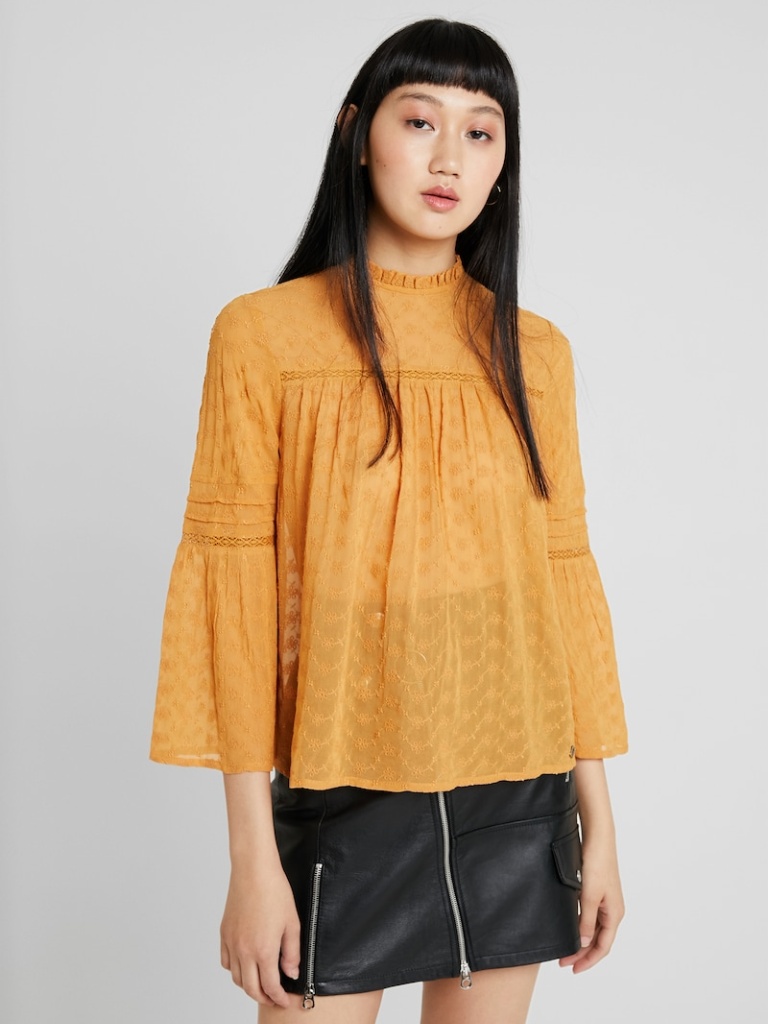
lace relaxed a long-sleeved with the sleeves down hip length Untucked high blouse